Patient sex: M
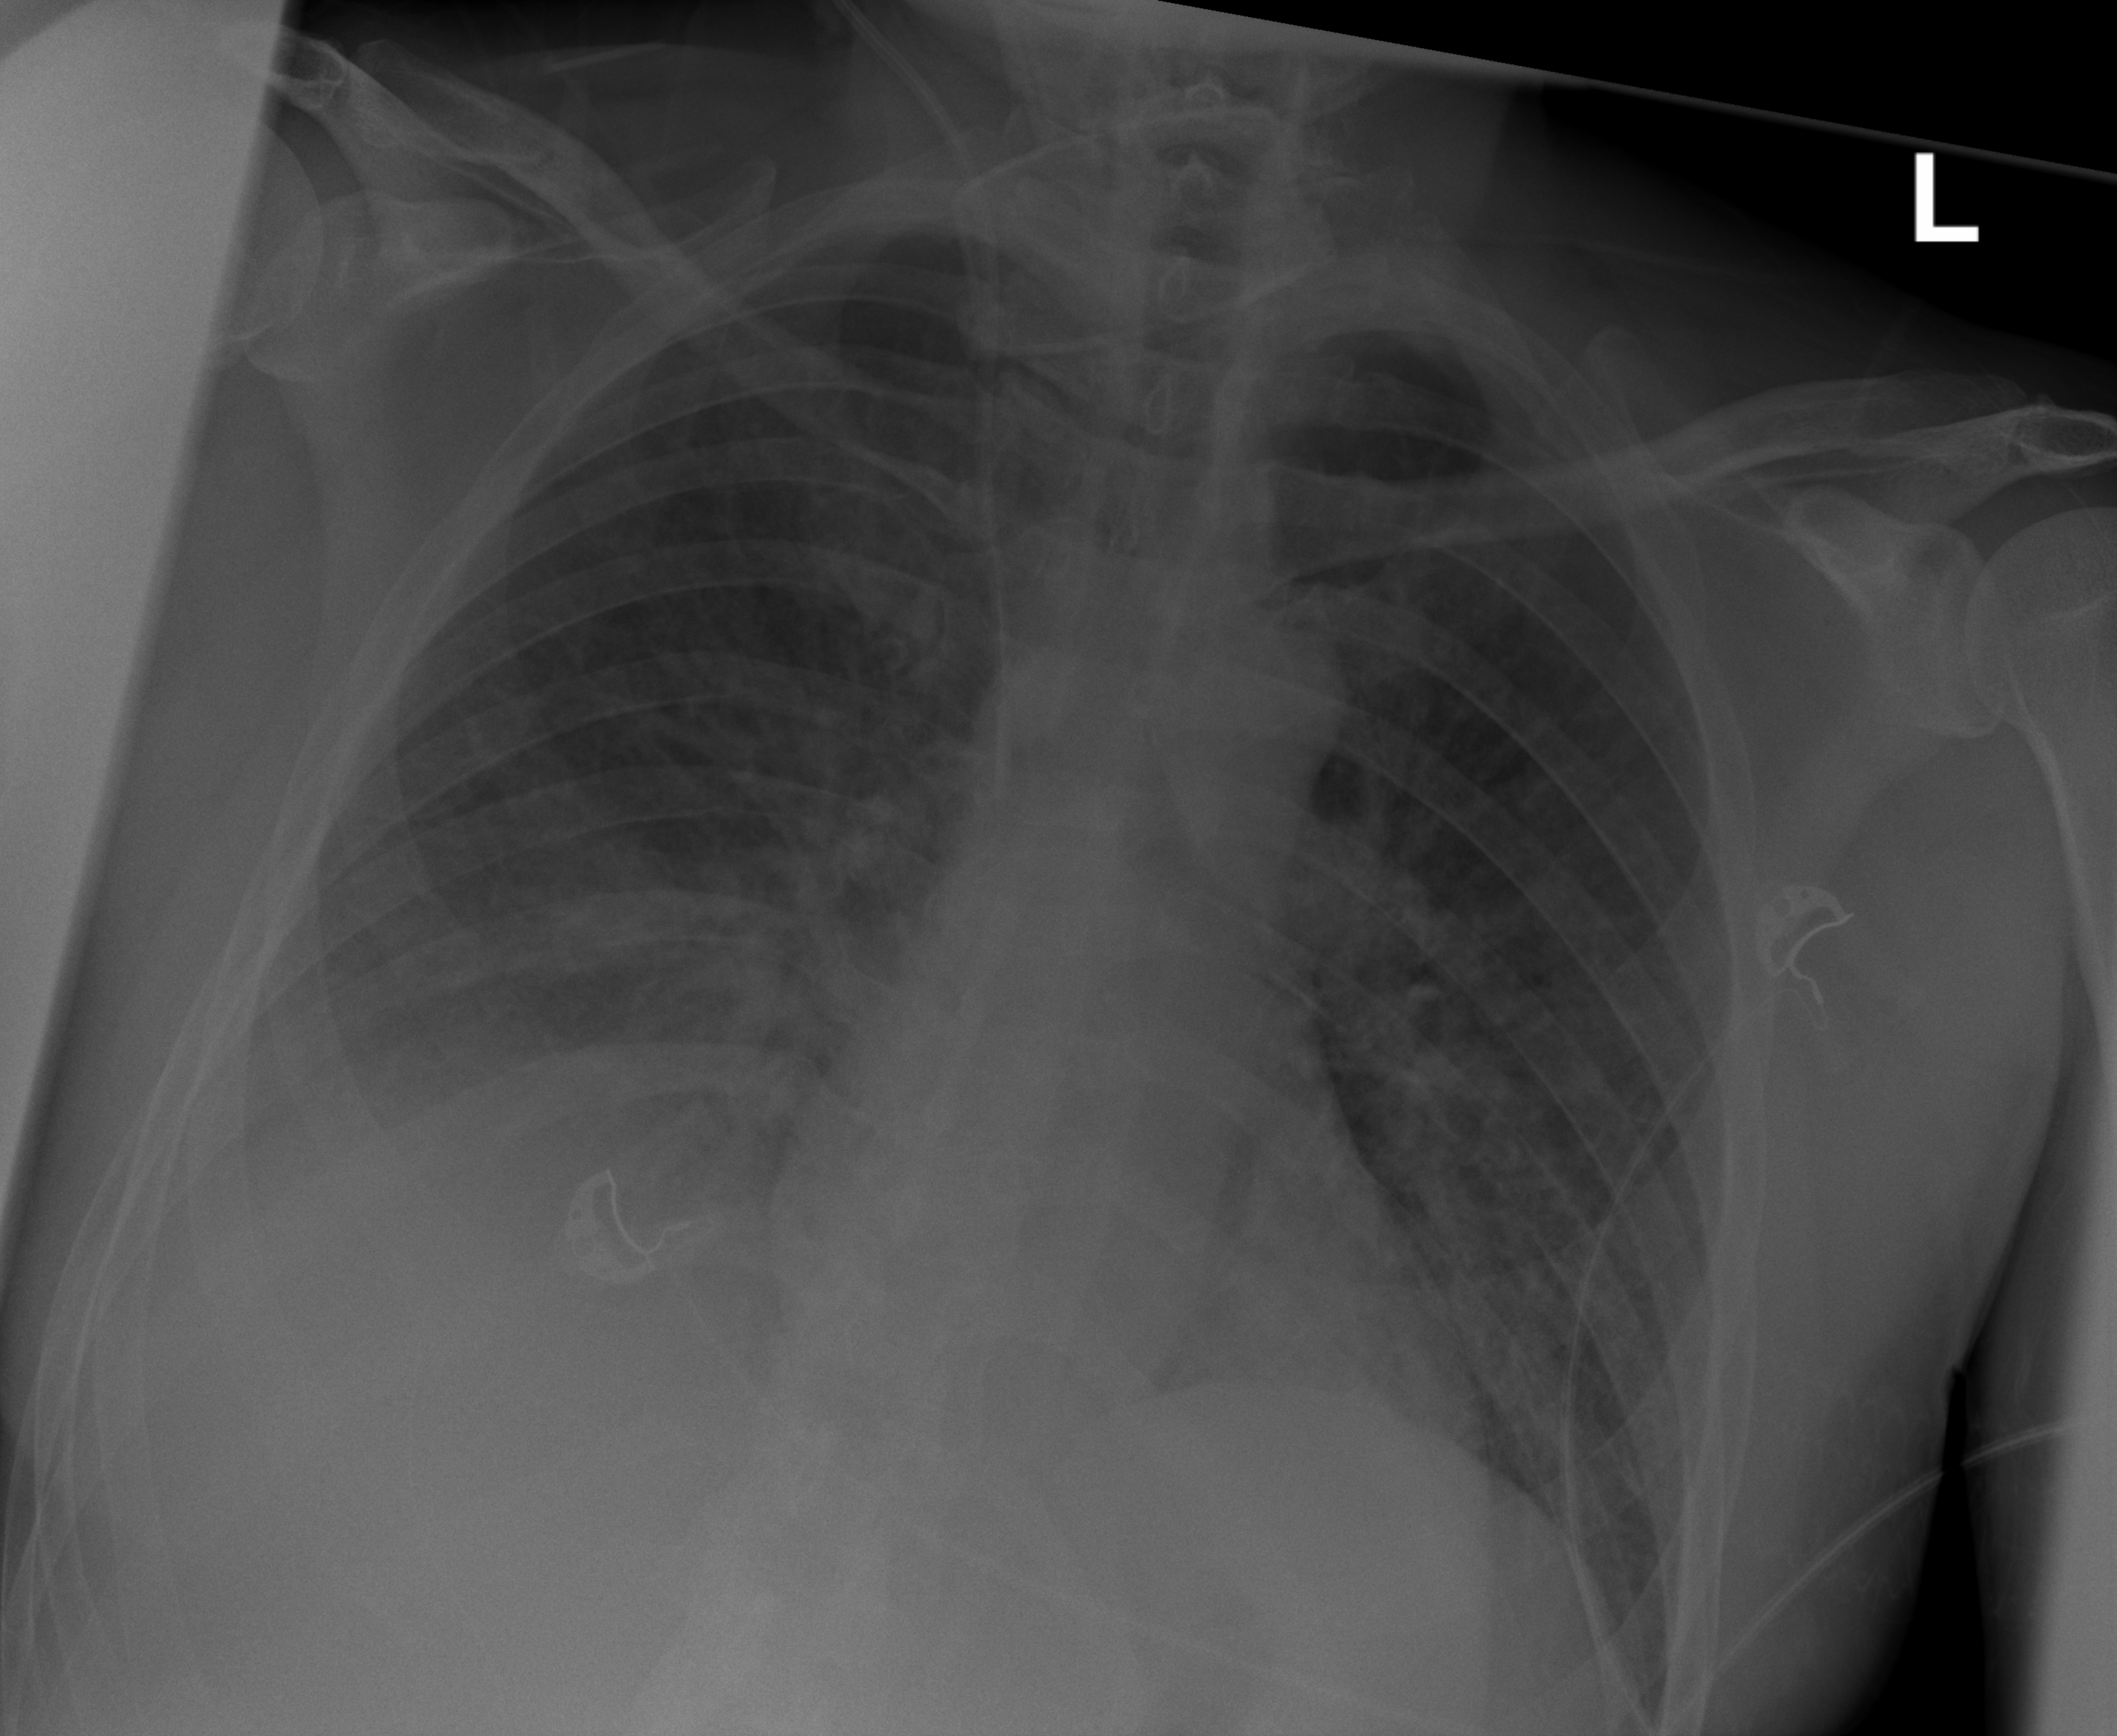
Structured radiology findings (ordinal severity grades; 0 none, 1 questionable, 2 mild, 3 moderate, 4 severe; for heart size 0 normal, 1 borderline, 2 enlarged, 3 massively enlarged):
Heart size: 0
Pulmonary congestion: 2
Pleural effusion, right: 2
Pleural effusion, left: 0
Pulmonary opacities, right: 0
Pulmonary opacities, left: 0
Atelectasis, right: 2
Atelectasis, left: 0